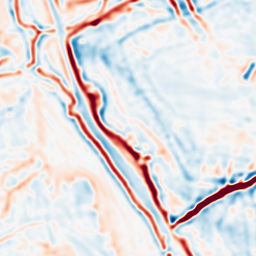
Category: multiscale
Decomposition family: log
Decomposition parameters: sigma: 3
Upsampling method: quintic
Upsampling parameters: scale: 4
Upsampling scale: 4